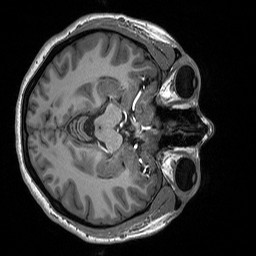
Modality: T1w
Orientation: axial
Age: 23
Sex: female
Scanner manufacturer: siemens
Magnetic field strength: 3 T
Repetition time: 2.53 s
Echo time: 0.00219 s